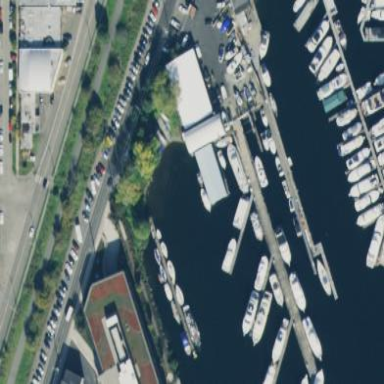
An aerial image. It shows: Marina leisure land next to boatyard waterway.